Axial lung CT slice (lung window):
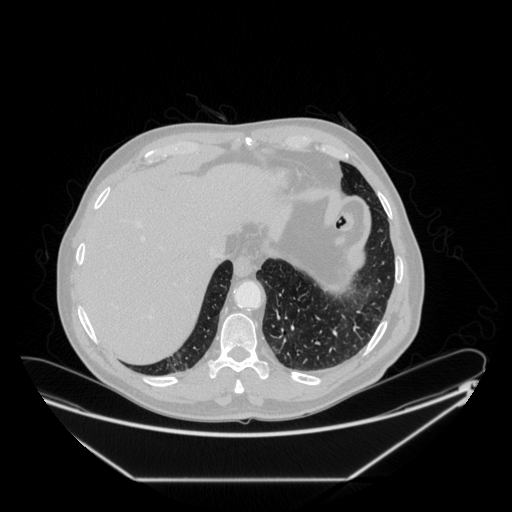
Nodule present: no